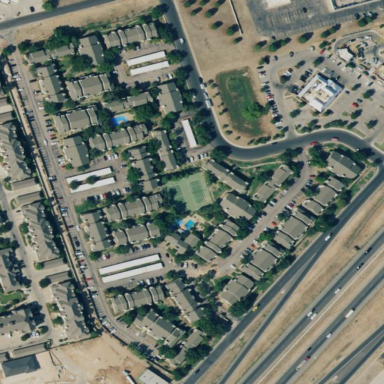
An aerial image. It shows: Residential area with apartments.